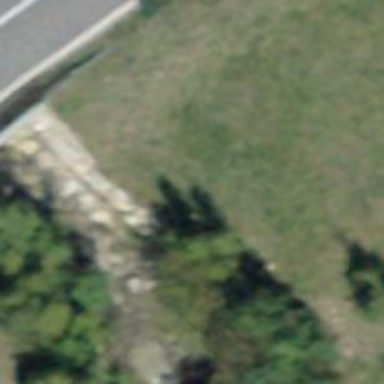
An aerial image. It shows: Retaining wall.